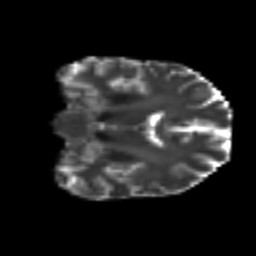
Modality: T2w
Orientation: coronal
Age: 37
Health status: ill
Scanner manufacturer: philips
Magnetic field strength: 3 T
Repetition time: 9 s
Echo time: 0.127 s